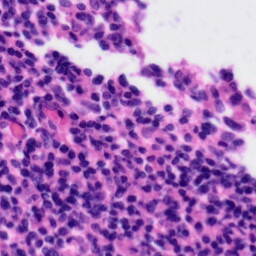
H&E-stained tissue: Tonsil